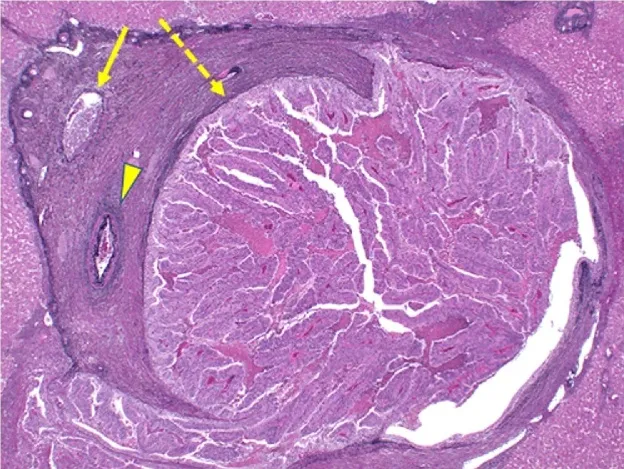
Elastica hematoxylin-eosin staining (magnification, x20). . The straight line indicates the interlobular vein, and the arrow head indicates the interlobular artery. The dotted line indicates metastatic infiltration of the interlobular bile duct.
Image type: pathology (h&e)